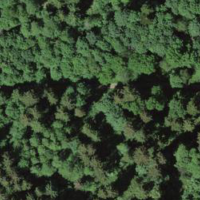
EUNIS habitat code: 44
Species observed at this site:
Geum rivale